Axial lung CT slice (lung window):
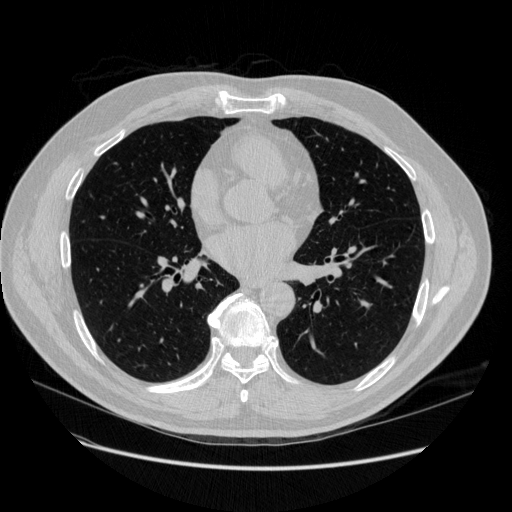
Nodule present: no